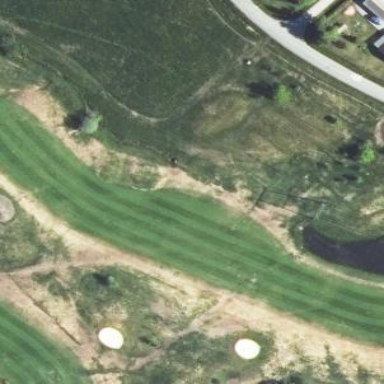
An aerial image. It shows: Grassy area designated as golf fairway.